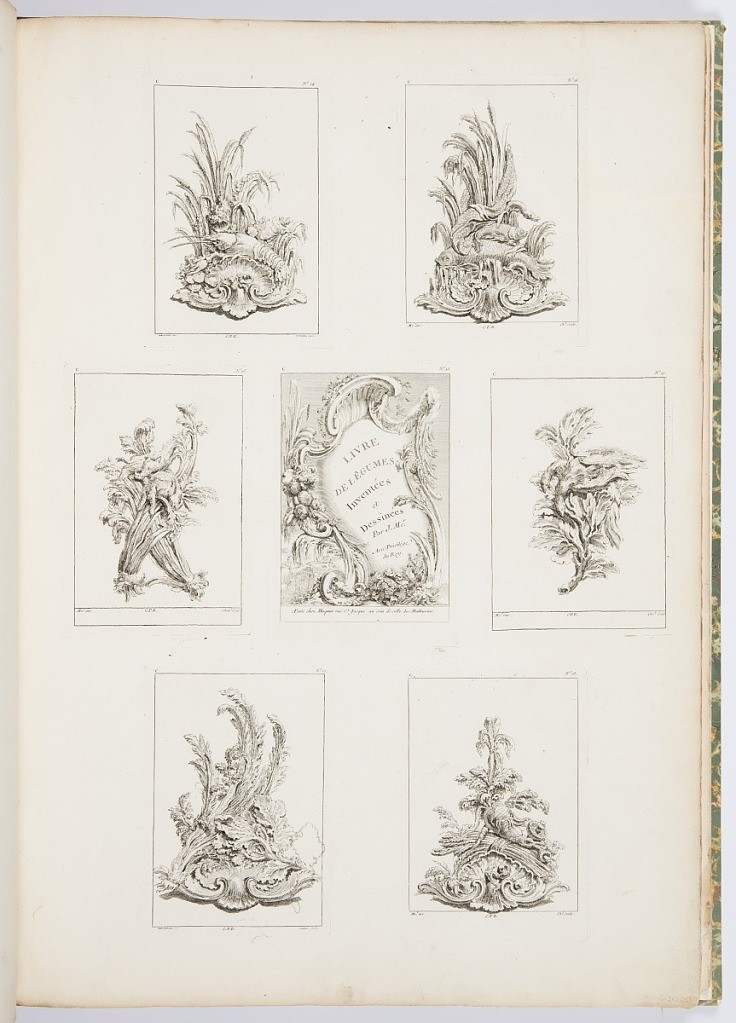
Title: Ornament Design with Vegetables over Shell from Livre des Legumes [Series of Vegetable Ornament], pl. 15 in Oeuvre de Juste-Aurèle Meissonnier
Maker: Juste-Aurèle Meissonnier, French, b. Italy, 1695–1750
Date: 1748
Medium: Etching on off-white laid paper
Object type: Print
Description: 1921-6-212-9-a: A crayfish lies over a shell cartouche and in fron...;     1921-6-212-9-b: Two Fish and a snake (?) lie above a shell fountai...;     1921-6-212-9-c: A rabbit and a bird (up-side down) lay over two cr...;     1921-6-212-9-d: Cartouche framed with leaves and vegetables and ti...;     1921-6-212-9-e: Two birds lie on top of a branch of acanthus leave...;     1921-6-212-9-f: Curving acanthus leaves lie on top of shell.50;     1921-6-212-9-g: Six plates depicting different vegetables. At cent...